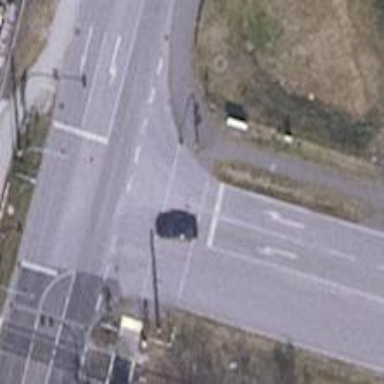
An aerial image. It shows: Road with traffic signals.